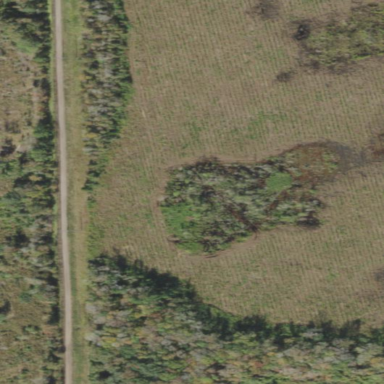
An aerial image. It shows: Swamp in wetland area.